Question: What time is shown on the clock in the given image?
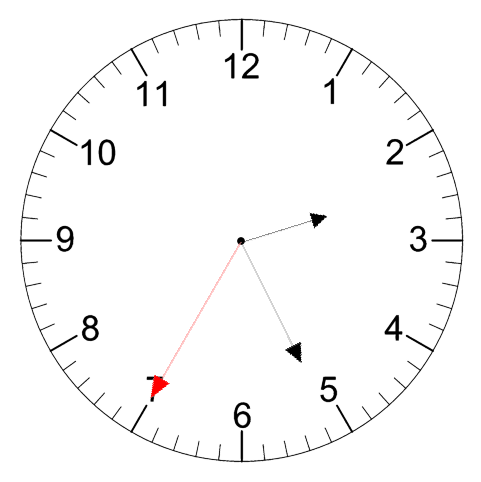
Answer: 02:25:35